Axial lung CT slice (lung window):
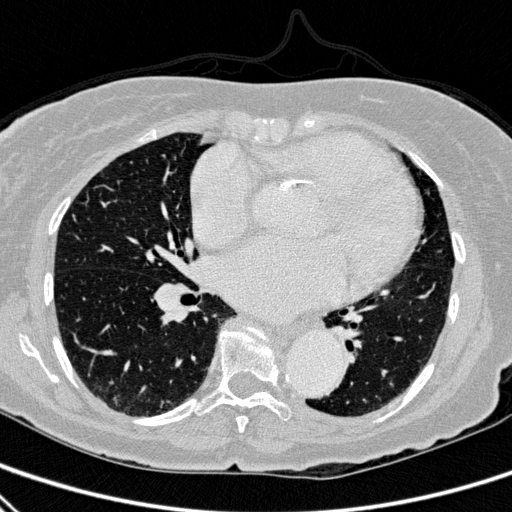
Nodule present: no